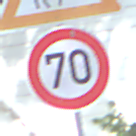
Verkehrszeichen: Geschwindigkeit70
Zusatzzeichen oben: ReiterLinks
Umgebung: Outdoor, Suburban
Tageszeit: Midday
Wetter: Clear
Licht: Natural
Jahreszeit: NotSpecified
Kontrast: HighContrast